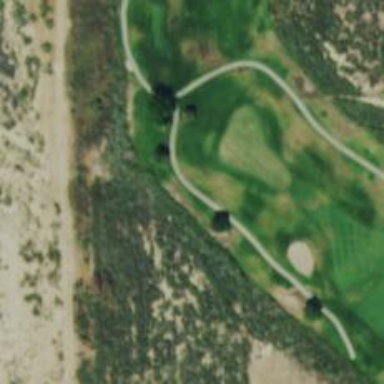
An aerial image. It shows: Golf cartpath that is also road path.